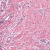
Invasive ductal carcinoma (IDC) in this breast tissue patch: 0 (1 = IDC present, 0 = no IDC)